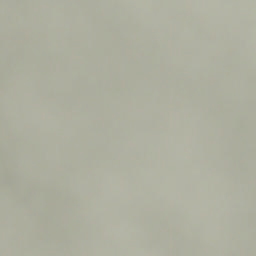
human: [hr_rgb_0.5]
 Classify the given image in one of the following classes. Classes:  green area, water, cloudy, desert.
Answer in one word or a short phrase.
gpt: cloudy